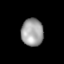
Tissue: lung
Cell type: Smooth muscle cells
Senescence score: 0.5441
Nuclear area (px): 597
Mean DAPI intensity: 160.018